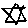
Label: star